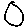
Label: circle